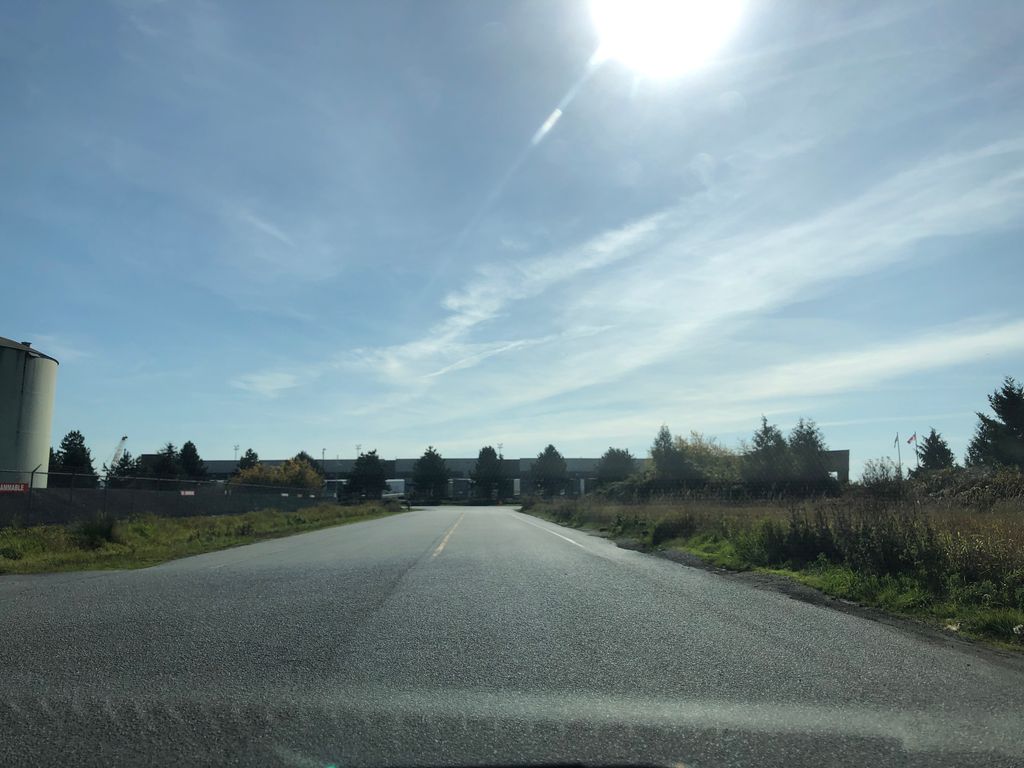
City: vancouver